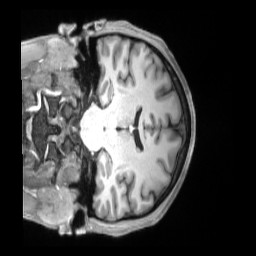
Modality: T1w
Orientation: coronal
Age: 28
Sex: male
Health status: ill
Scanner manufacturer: siemens
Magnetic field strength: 3 T
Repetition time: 2.2 s
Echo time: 0.00157 s